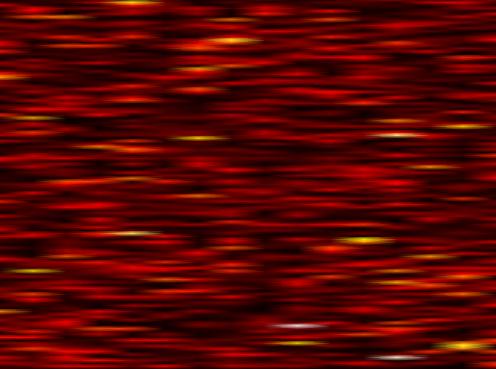
Label: FBMC